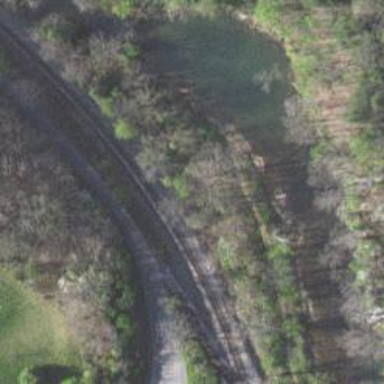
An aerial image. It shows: Railway track.